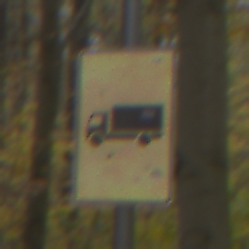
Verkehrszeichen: KFZZulaessigeGesamtmasse3Komma5TOhnePfeilsymbol
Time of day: MorningAfternoon
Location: Outdoor (Nature)
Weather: Overcast
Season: Autumn
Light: Natural